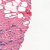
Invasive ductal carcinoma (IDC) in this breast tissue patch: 0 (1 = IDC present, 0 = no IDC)